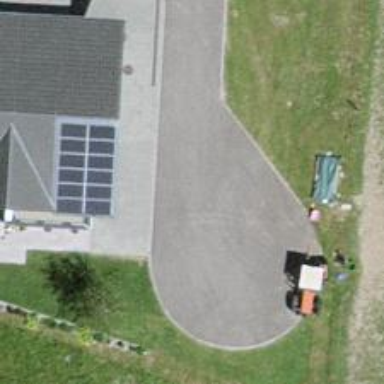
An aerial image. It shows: Turning circle on the road.